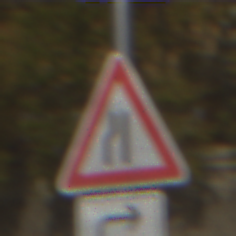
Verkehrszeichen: EinseitigVerengteFahrbahnLinks
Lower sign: RichtungsangabeDurchPfeile5
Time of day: MorningAfternoon
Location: Outdoor (Suburban)
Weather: PartlyCloudy
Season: NotSpecified
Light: Natural